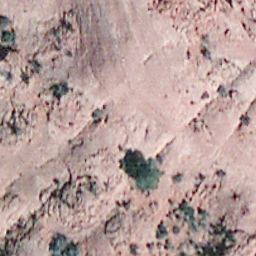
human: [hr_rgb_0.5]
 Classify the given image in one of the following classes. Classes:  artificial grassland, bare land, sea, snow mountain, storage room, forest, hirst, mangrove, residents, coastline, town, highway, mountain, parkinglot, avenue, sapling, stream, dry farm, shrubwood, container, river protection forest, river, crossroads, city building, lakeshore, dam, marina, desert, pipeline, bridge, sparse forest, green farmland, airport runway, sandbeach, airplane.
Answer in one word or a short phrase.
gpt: bare land